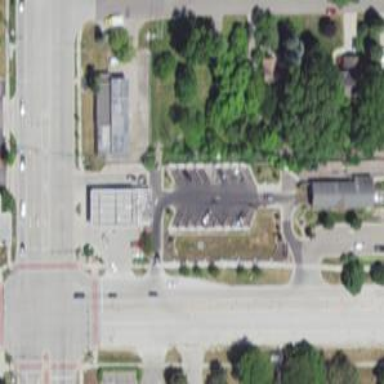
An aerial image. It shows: Convenience shop.